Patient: sex F, age 62
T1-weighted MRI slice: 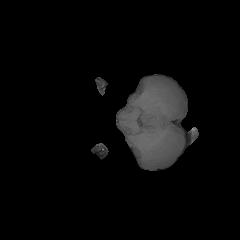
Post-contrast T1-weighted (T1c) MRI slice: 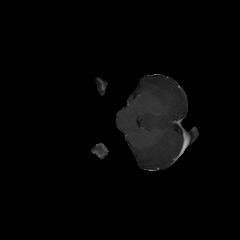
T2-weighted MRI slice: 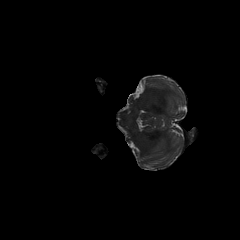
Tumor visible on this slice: no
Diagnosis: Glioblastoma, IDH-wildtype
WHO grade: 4